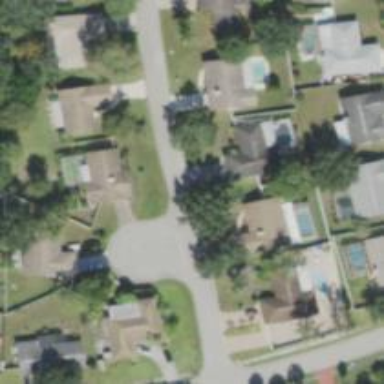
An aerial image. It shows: Residential road.